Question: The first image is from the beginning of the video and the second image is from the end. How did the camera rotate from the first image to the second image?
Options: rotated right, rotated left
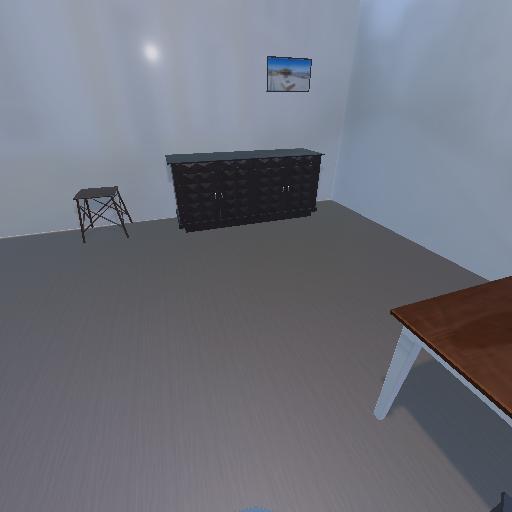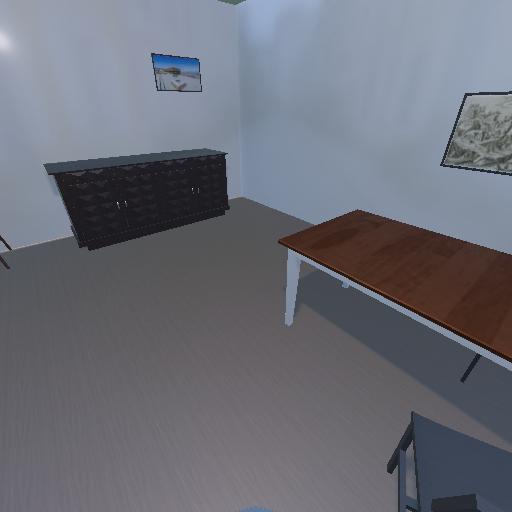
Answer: rotated right